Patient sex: F
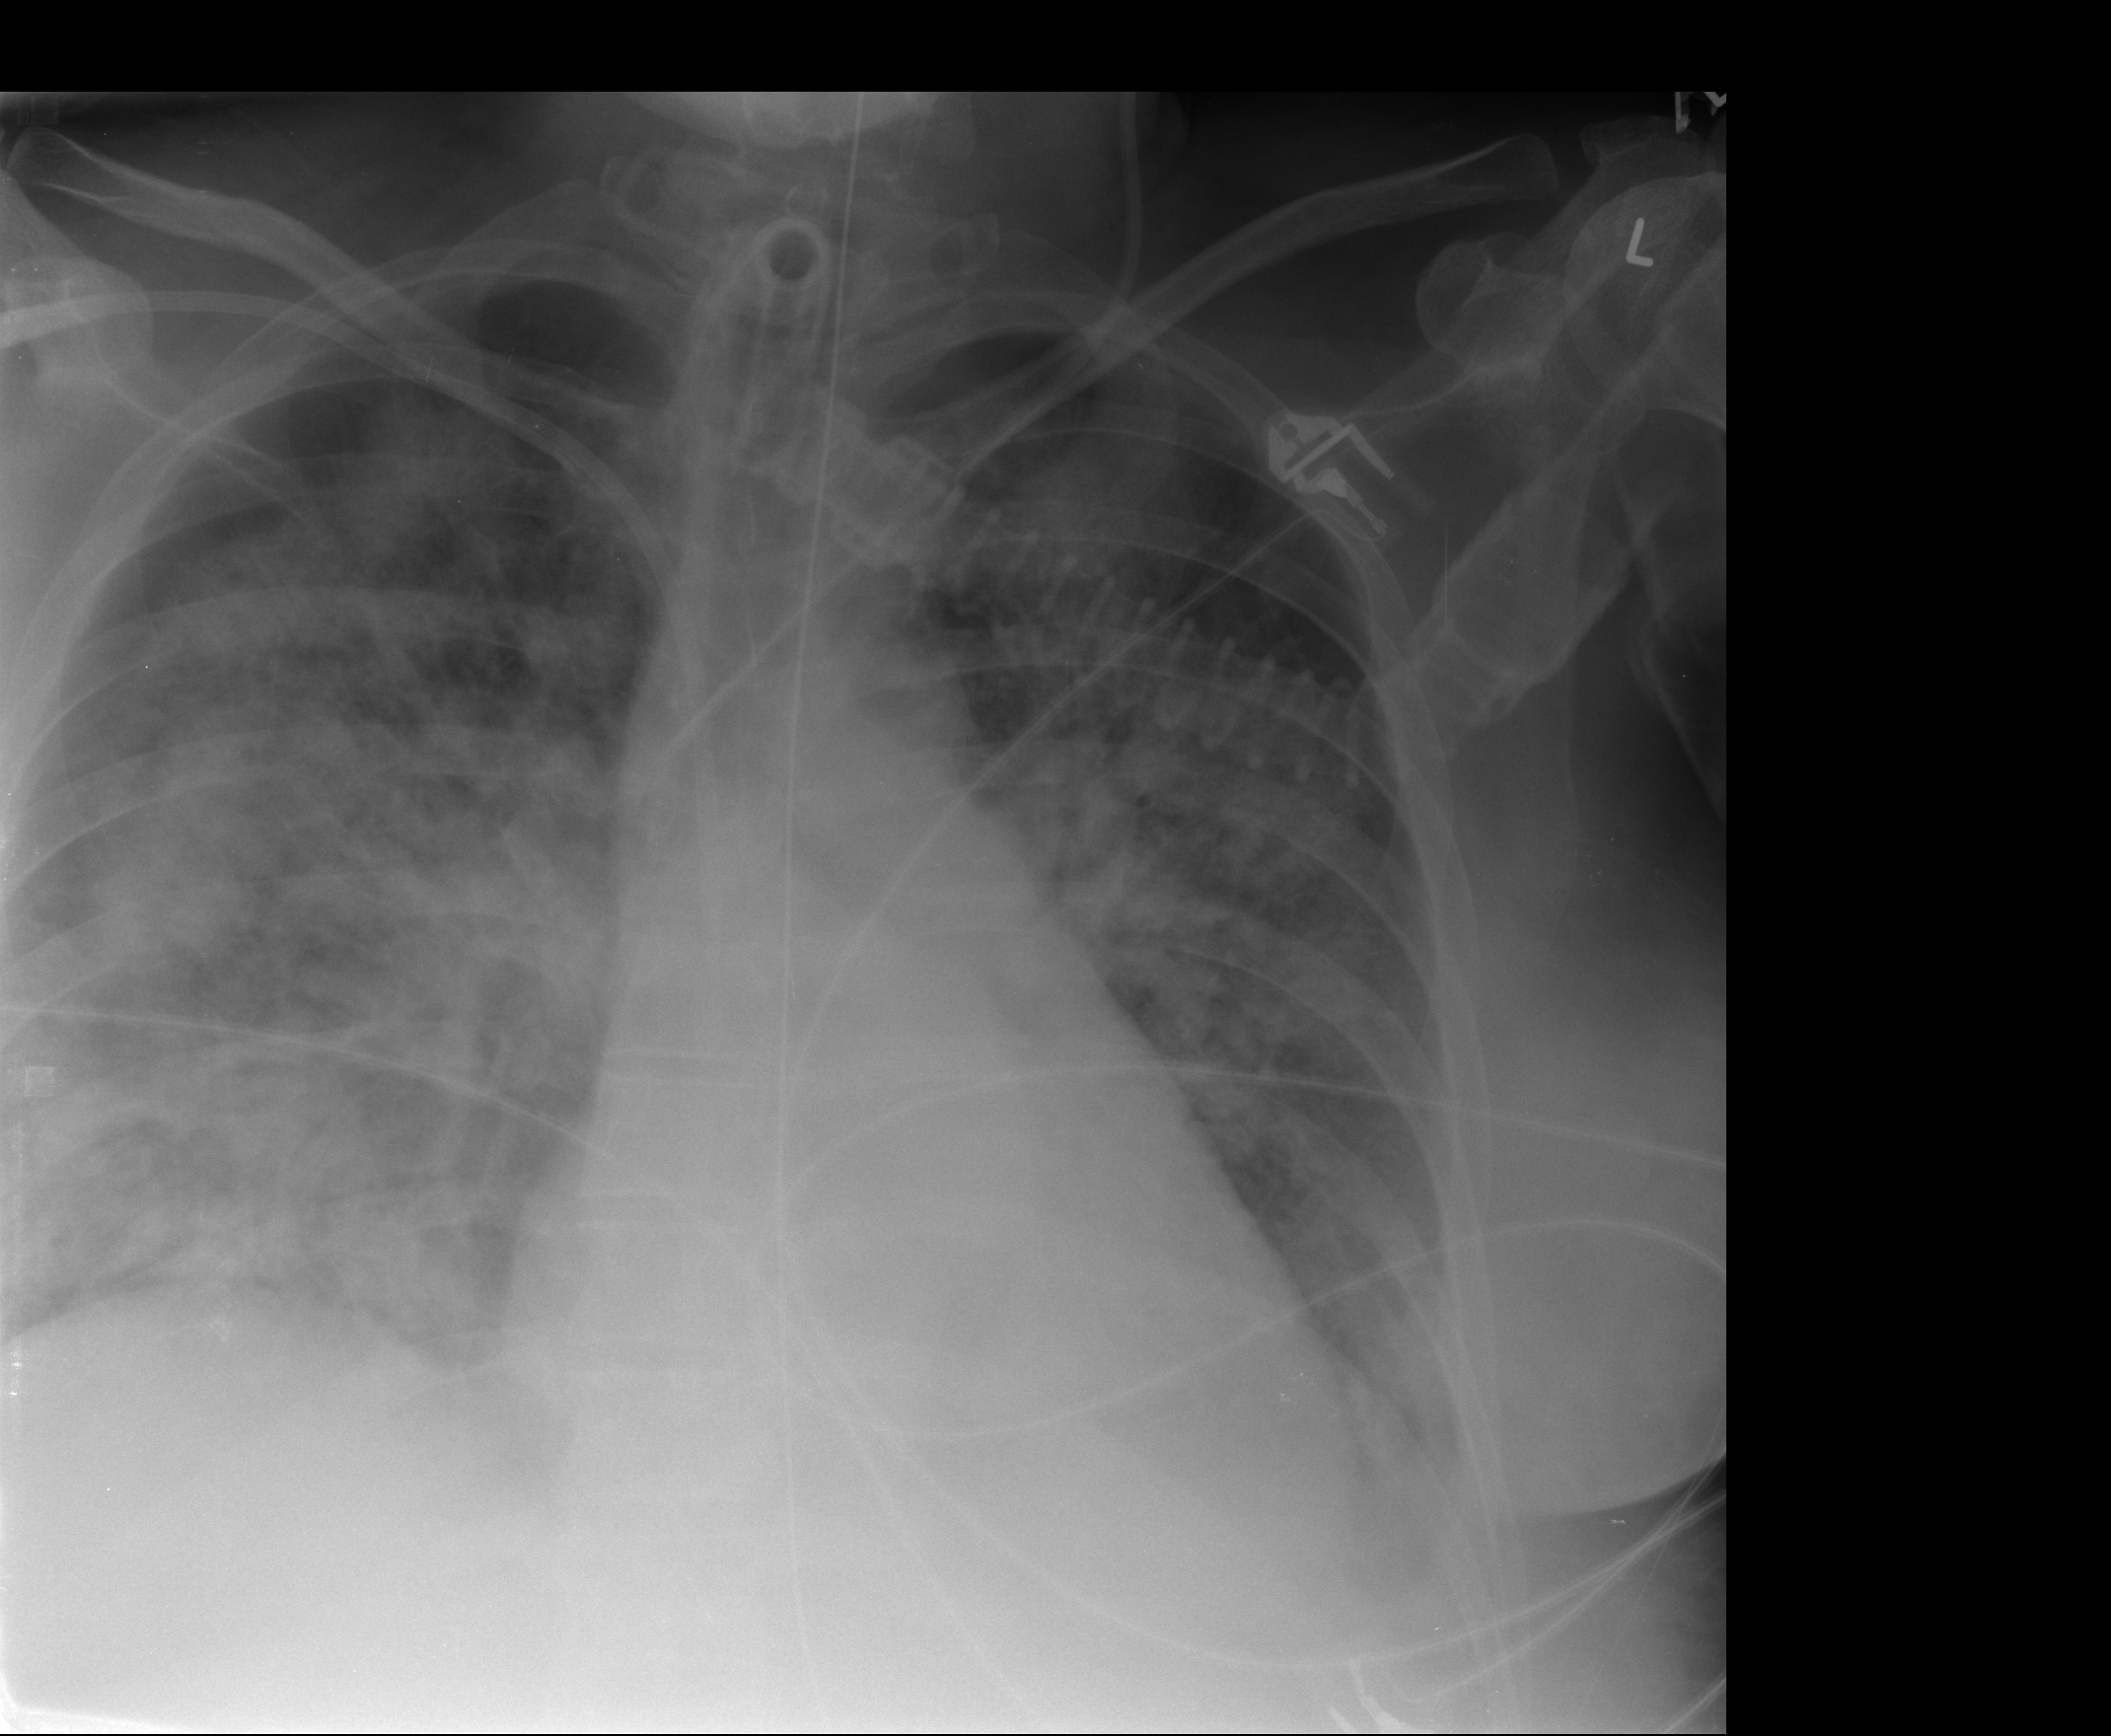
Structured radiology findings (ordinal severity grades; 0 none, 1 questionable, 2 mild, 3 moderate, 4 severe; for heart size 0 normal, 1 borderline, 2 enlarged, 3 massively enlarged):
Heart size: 0
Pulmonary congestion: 0
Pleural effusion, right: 2
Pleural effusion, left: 2
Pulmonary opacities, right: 4
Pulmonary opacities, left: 4
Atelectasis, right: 4
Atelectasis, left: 4